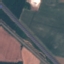
Land use / land cover: Highway